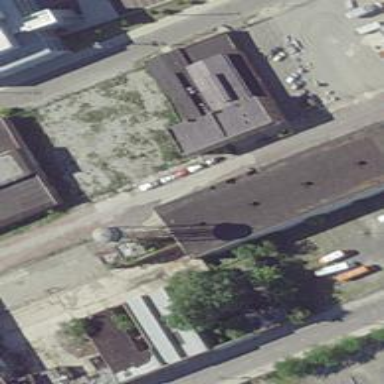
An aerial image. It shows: Industrial area.